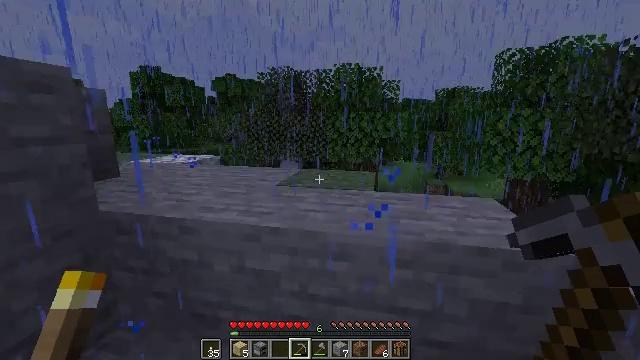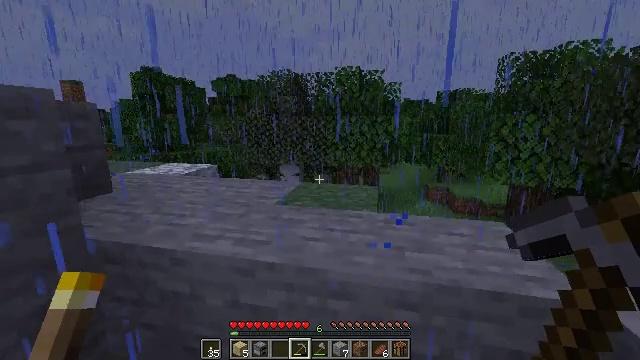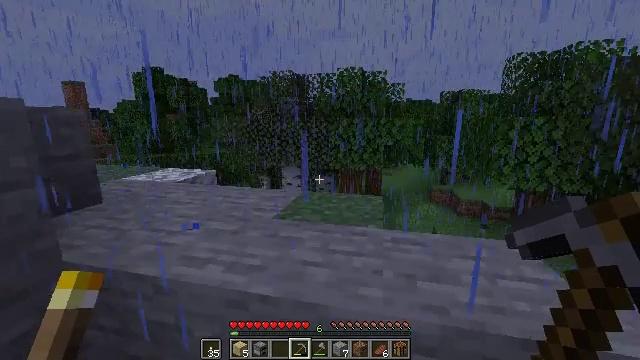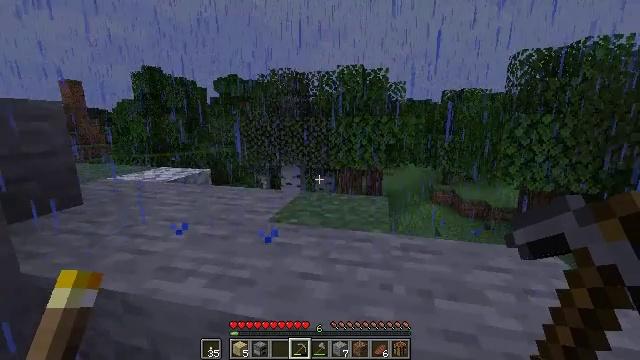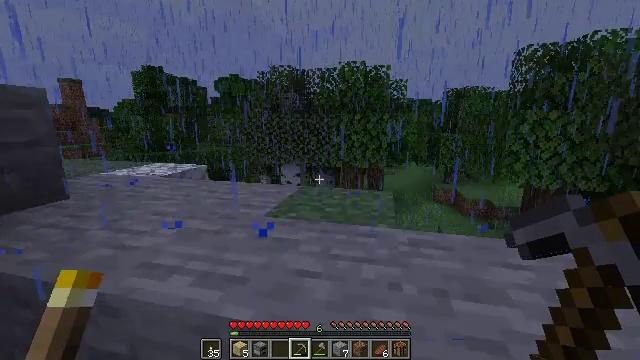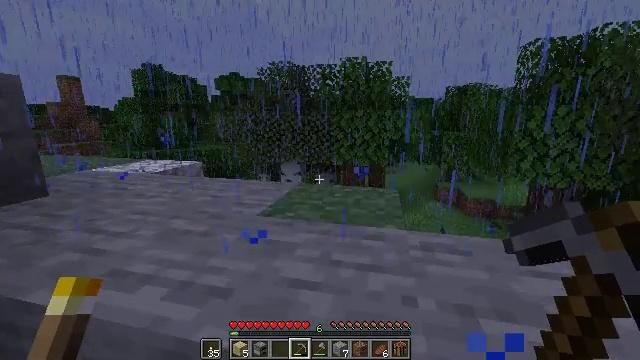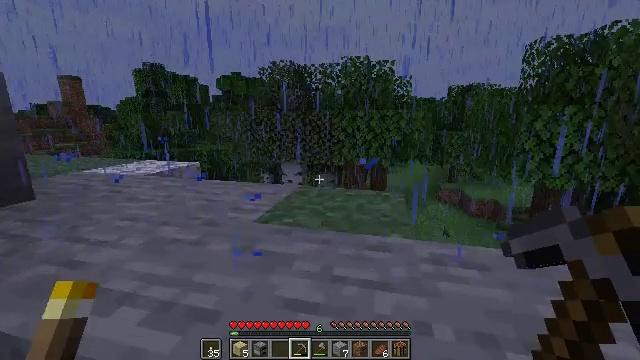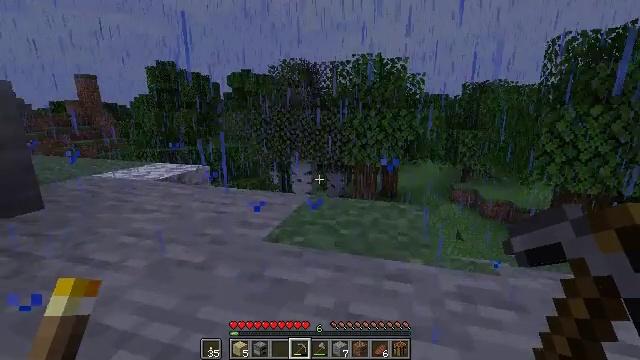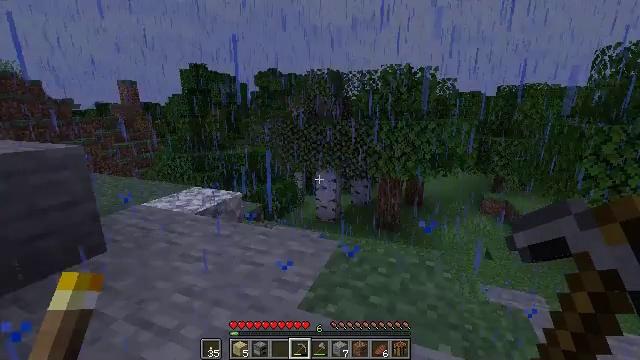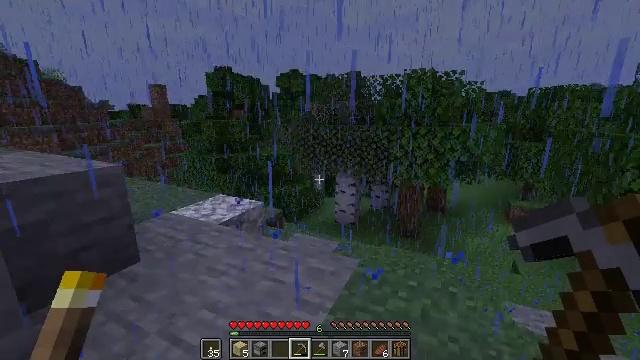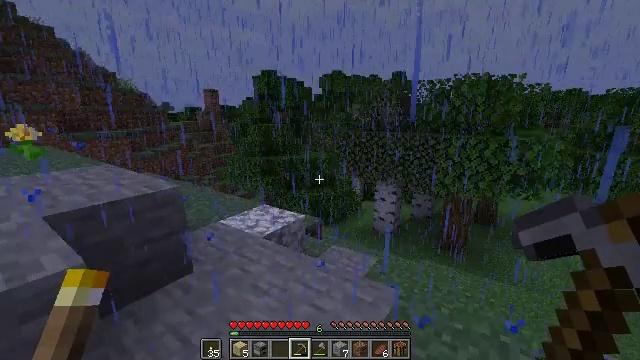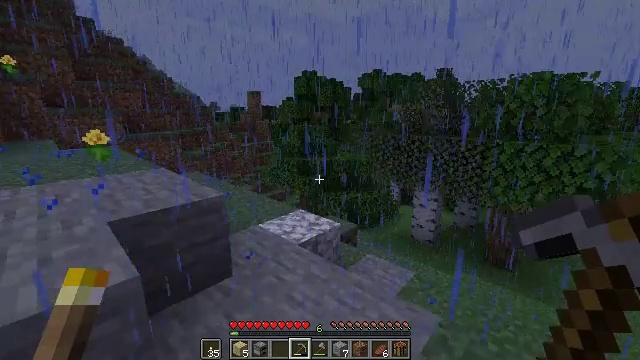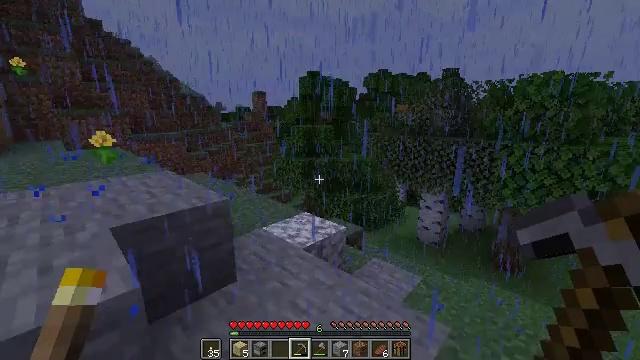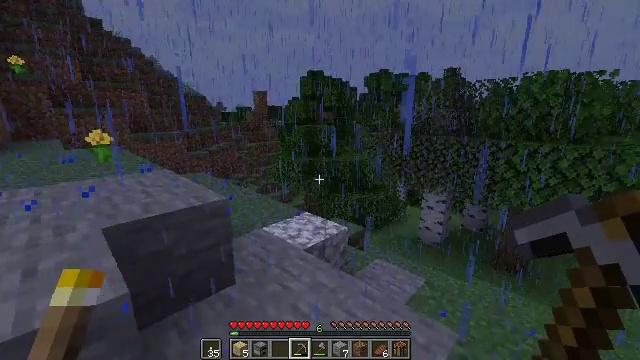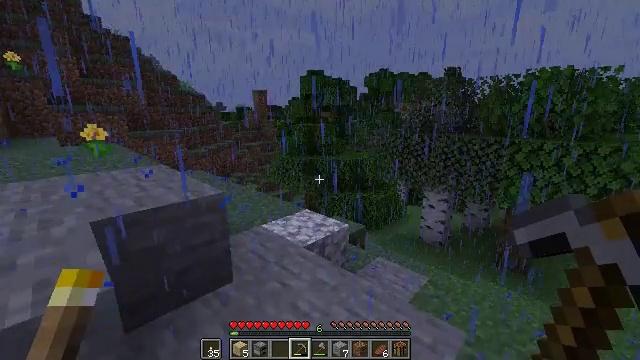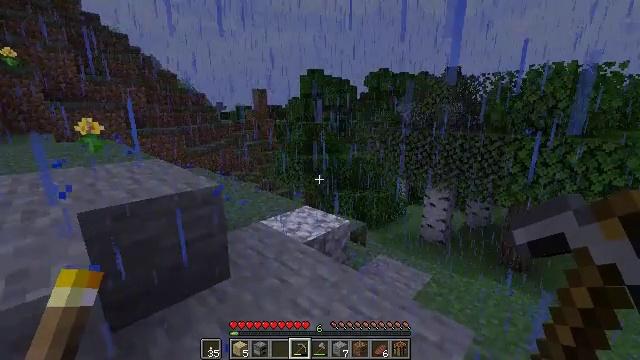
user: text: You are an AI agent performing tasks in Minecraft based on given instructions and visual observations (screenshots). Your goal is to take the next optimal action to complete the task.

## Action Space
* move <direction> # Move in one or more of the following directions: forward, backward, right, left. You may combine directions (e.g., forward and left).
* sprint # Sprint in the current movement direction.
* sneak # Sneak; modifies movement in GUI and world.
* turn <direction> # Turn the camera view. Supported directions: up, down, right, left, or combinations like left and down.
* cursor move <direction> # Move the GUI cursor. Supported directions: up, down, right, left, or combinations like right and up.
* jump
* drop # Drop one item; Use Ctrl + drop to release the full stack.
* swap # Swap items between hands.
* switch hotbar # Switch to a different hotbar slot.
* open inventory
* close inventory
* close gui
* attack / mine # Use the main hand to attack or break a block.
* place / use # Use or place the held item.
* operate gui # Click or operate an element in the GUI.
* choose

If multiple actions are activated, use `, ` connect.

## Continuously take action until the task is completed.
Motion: motion action
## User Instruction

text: Mine the sugar cane near rivers.
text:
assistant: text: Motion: move forward, jump
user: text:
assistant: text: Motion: move forward, jump
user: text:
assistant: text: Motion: move forward, jump
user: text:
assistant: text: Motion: move forward, jump
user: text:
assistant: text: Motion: move forward, jump
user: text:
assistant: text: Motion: move forward, jump
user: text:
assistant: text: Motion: move forward, turn left, jump
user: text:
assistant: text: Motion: move forward, turn left
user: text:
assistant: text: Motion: move forward, turn left
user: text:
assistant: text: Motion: move forward, turn left
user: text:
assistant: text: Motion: move forward, turn left
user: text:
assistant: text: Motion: move forward, turn left, jump
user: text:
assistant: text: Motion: move forward, jump
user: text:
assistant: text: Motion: move forward, jump
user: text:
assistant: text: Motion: move forward, jump
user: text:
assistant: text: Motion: move forward, jump
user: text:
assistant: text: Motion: move forward, jump
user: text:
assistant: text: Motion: move forward
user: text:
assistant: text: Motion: move forward, turn left
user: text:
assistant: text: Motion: move forward, turn left
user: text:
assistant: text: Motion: move forward, turn left
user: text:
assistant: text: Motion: move forward
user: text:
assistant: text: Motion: move forward, turn left
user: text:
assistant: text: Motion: move forward, turn left
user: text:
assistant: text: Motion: move forward, turn left
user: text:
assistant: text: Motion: turn left
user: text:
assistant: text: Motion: turn left
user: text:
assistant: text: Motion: turn left
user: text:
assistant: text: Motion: turn left
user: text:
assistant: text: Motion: turn left